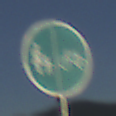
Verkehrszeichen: GetrennterRadUndGehwegRadwegRechts
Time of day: SunriseSunset
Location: Outdoor (Nature)
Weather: PartlyCloudy
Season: NotSpecified
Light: Natural